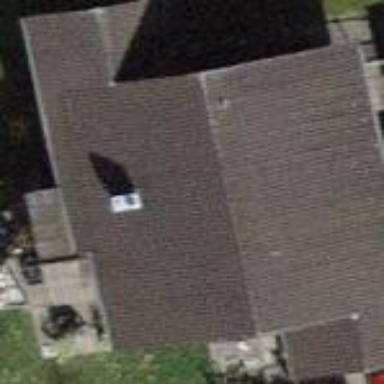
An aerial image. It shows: Building with tile roof.